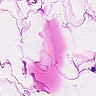
Metastatic tissue present: no